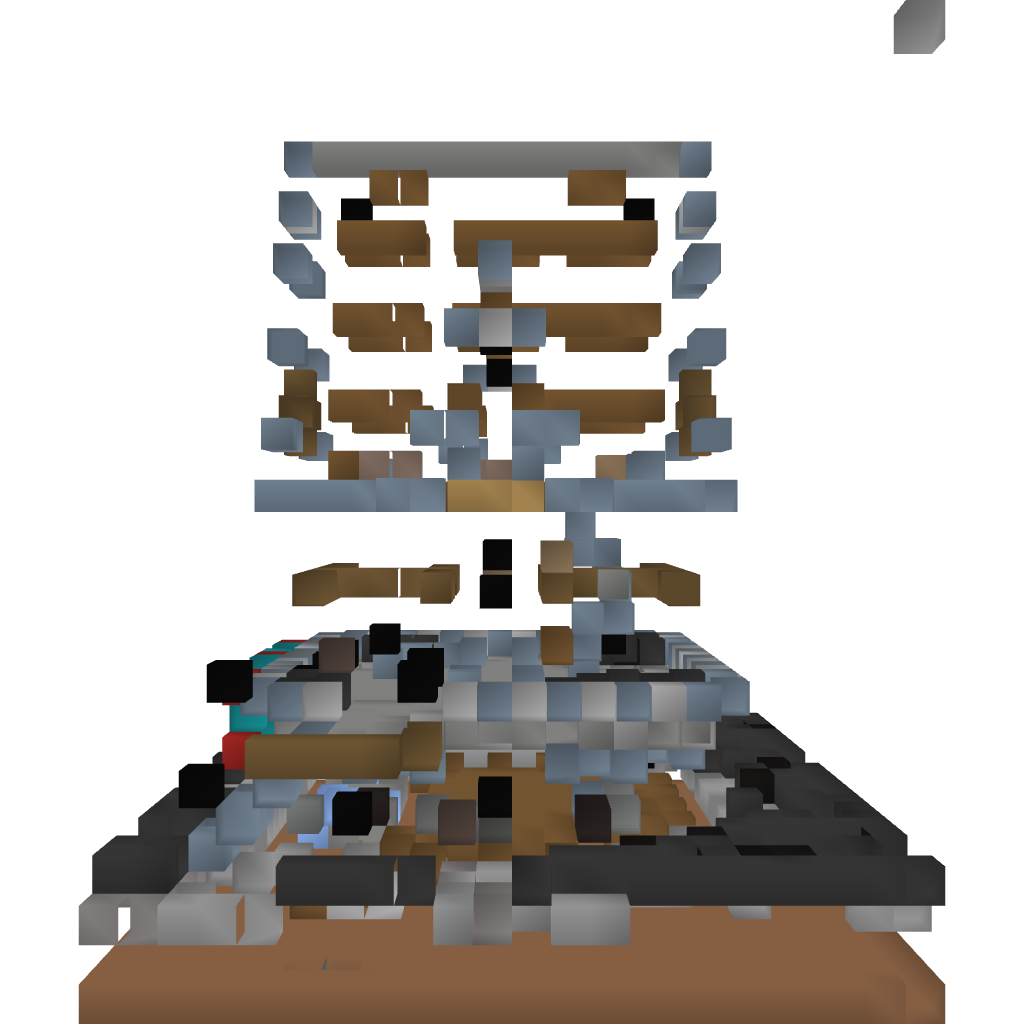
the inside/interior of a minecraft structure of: Blue Wolf Inn